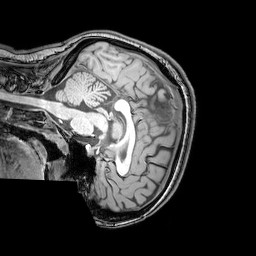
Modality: T1w
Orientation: sagittal
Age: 25
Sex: female
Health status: healthy
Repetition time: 0.081 s
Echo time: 0.037 s